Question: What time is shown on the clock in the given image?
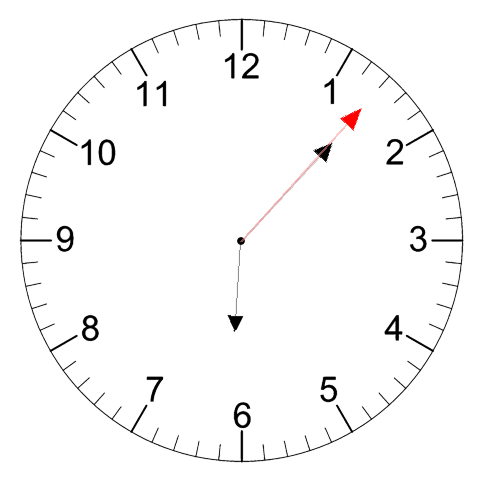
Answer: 06:07:07